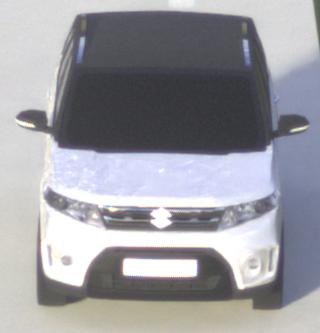
Make: Suzuki
Model: Vitara 1.6
Detailed model: Vitara (LY)
Model produced from: 2015/04
Model produced until: 2018/08
Doors: 5
Color: white
Road condition: dry road
Daytime: morning or afternoon
Contrast: medium contrast